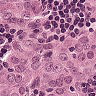
Metastatic tissue present: yes